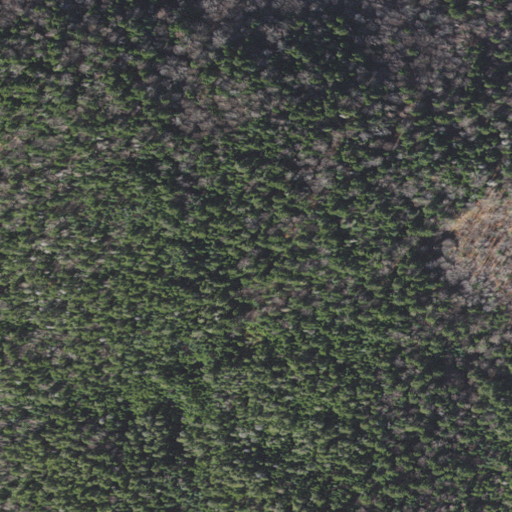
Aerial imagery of mountain in New Hampshire named Black Mountain containing evergreen forest, mixed forest, and deciduous forest